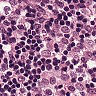
Metastatic tissue present: yes